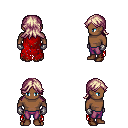
a pixel art fantasy rpg character, male body template, human, dark skin, red tattered cape, magenta pants, white blonde loose hair, metal gloves, brown shoes, four views (front, back, left, right), 2x2 character sprite sheet, small pixel art, hard edges, no anti-aliasing